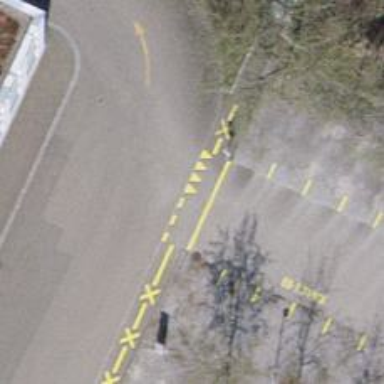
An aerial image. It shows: Set of steps on the road.